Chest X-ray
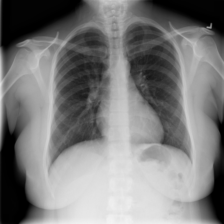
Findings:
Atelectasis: negative
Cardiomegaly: negative
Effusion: negative
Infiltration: negative
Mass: negative
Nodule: negative
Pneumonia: negative
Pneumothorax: negative
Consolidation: negative
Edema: negative
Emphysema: negative
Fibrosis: negative
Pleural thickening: negative
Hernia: negative